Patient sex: M
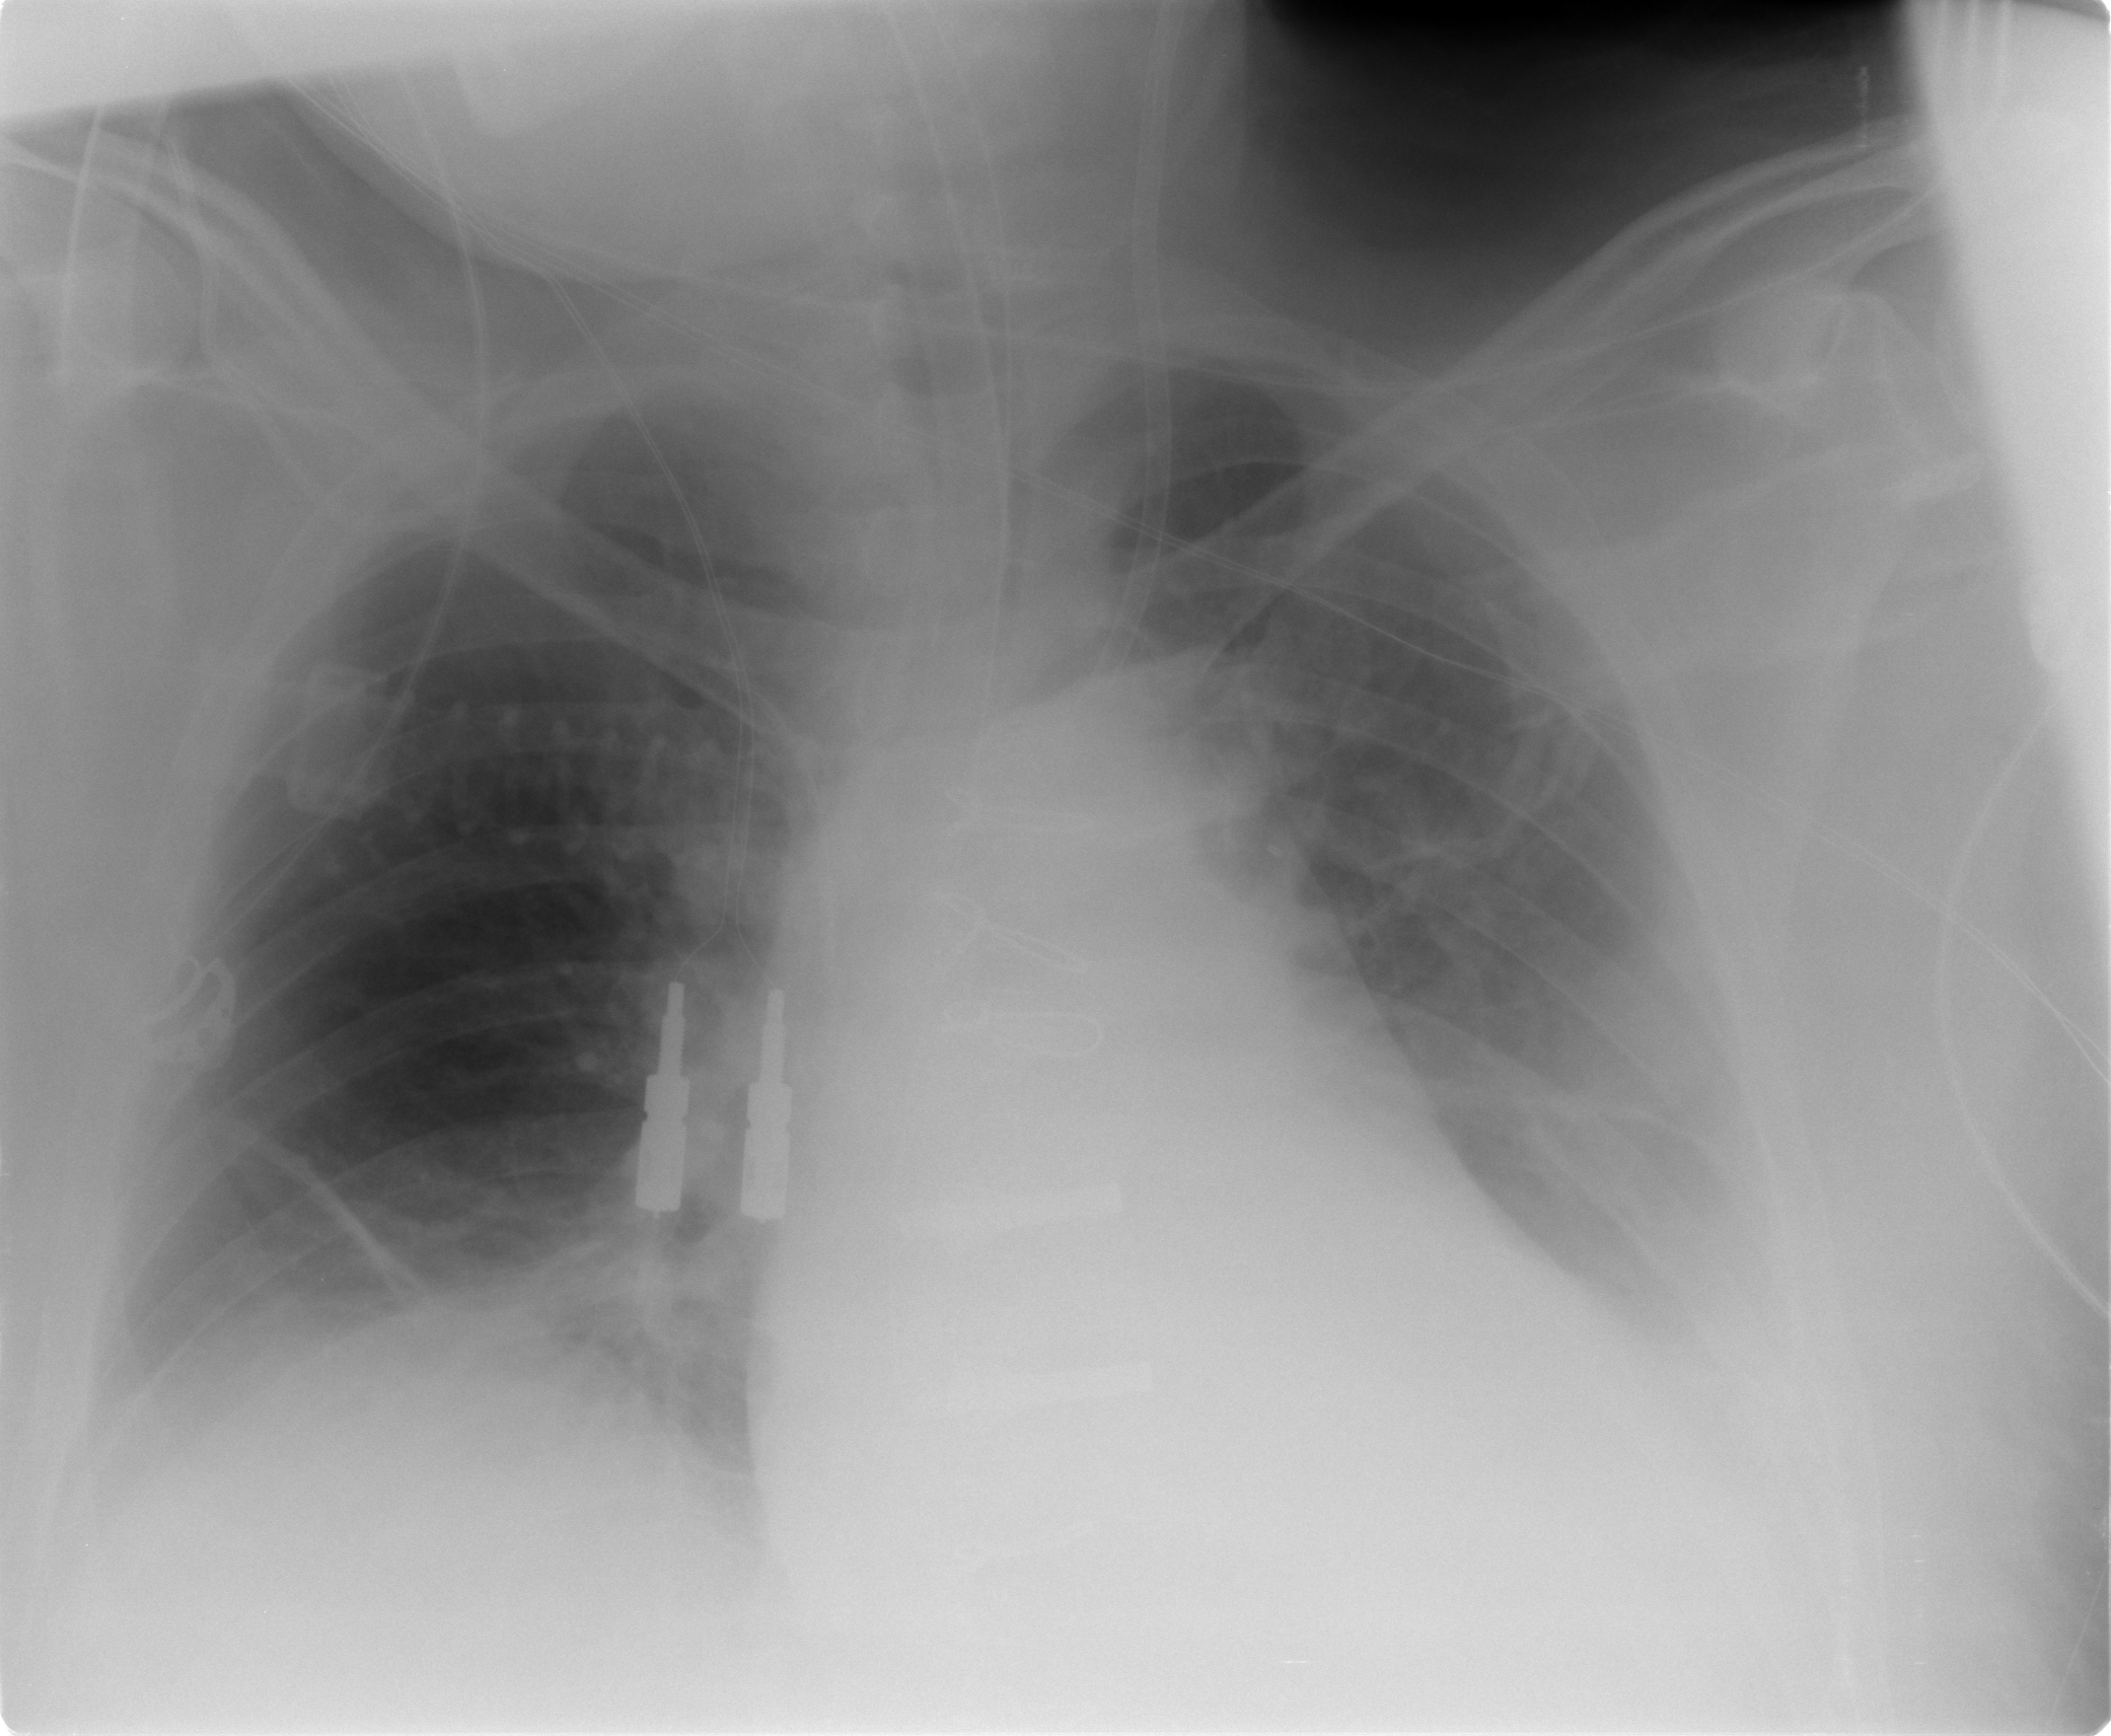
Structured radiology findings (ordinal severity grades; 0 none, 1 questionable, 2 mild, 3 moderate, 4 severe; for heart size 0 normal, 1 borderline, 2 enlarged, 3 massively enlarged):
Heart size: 2
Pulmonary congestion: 0
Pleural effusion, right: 2
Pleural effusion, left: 3
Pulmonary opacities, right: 0
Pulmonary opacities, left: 0
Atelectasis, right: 2
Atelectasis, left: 2